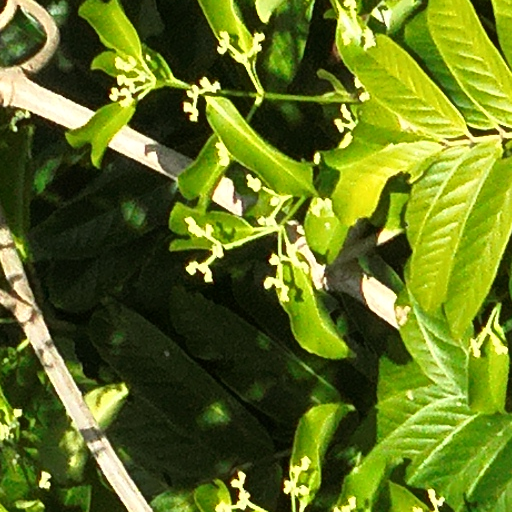
Species: Tachigali panamensis
GBIF accepted scientific name: Tachigali panamensis
Crown area (m\u00b2): 420.607